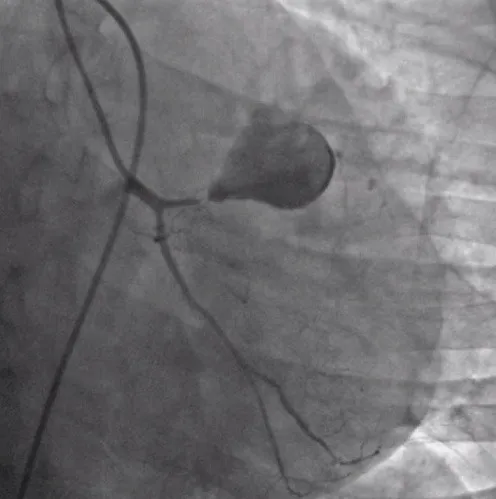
Coronary angiography revealing a thrombosed aneurysm of the left coronary artery.
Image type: radiology (x_ray)